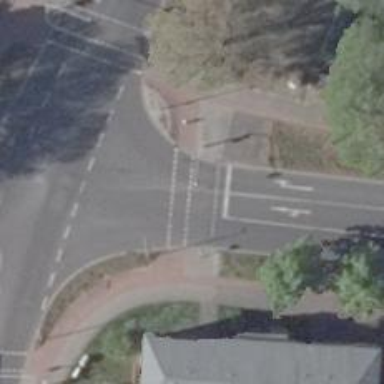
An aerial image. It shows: Road crossing with traffic signals.